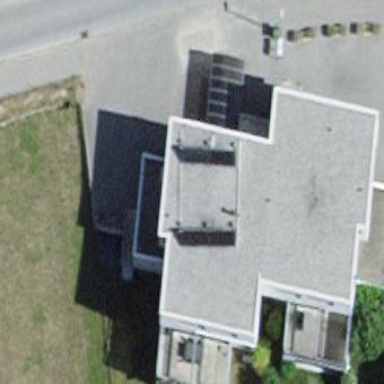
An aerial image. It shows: Detached building.